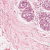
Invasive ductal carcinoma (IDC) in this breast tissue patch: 0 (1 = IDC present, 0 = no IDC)